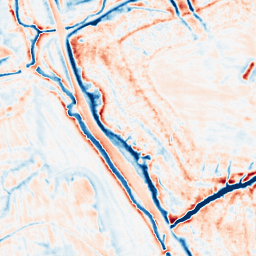
Category: multiscale
Decomposition family: dog_multiscale
Decomposition parameters: sigma_ratio: 1.4
n_scales: 6
base_sigma: 0.5
Upsampling method: sinc_blackman
Upsampling parameters: scale: 4
kernel_size: 8
Upsampling scale: 4